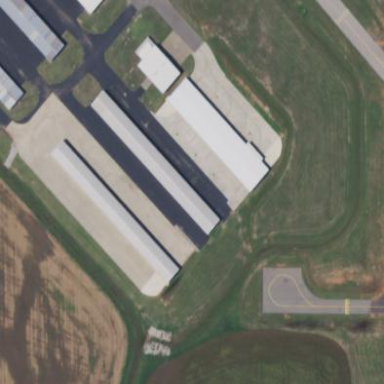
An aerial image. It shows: Building that is hangar at the airport.